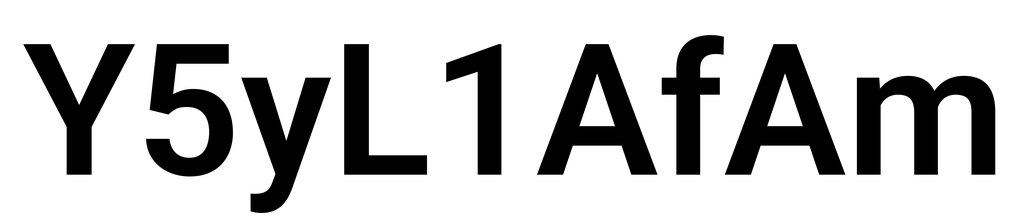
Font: Roboto_SemiBold